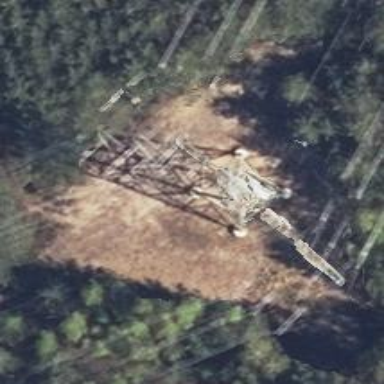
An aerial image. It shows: Power tower.